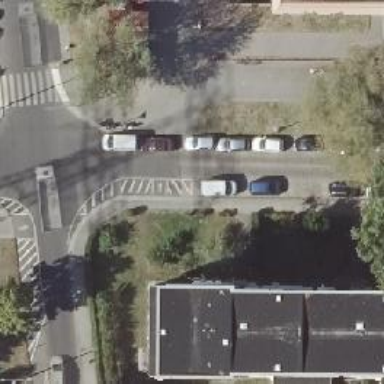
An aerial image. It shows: Residential road with asphalt surface and separate sidewalks on both sides. There are parallel on-street parking lanes on both sides of the road.